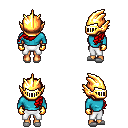
a pixel art fantasy rpg character, female body template, human, tanned skin, teal long-sleeve shirt, white pants, red left-swept hairstyle, gold helm, gold gloves, white slippers, four views (front, back, left, right), 2x2 character sprite sheet, small pixel art, hard edges, no anti-aliasing